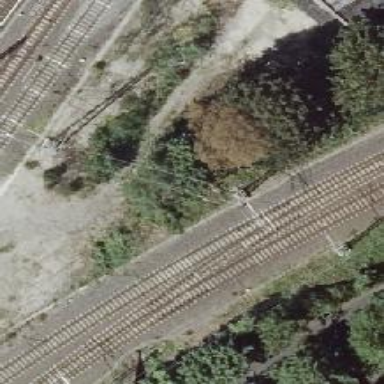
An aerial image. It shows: Catenary mast for power lines.